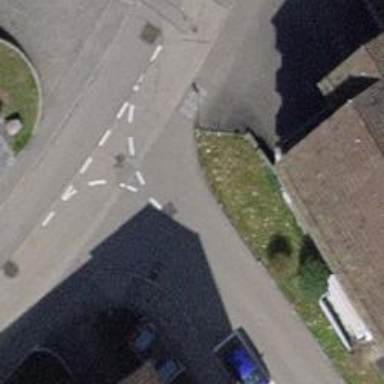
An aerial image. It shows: Unmarked road crossing.